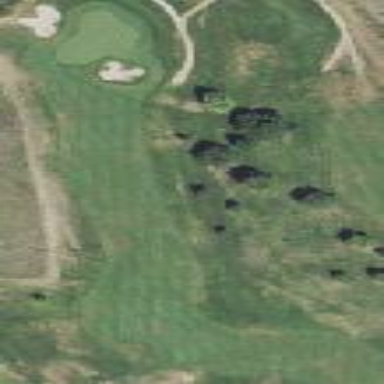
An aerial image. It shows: Golf fairway surrounded by grass.